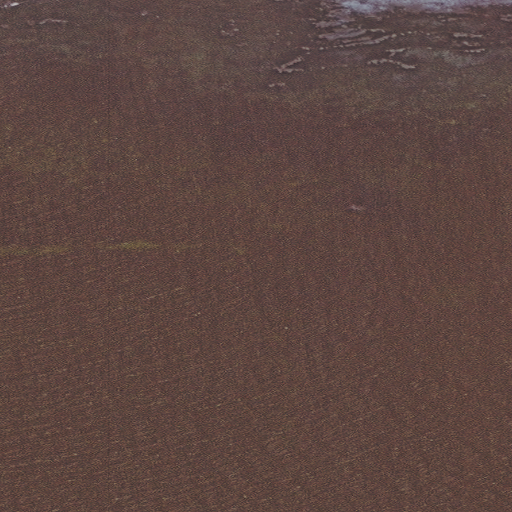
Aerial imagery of island in Alaska named Gull Island containing only unknown